Question: What I want to achieve is to make load one of my django models into a table and add some columns where the additional columns are queries based on 2 of the cells in the row.
For example if the Person model has first name and last name, an additional column would be the result of "select top 1 from another_table where fname=fname and lname=lname"
I tried using django-tables2 and here is my code:
'''
#models.py:
from django.db import models
class Person(models.Model):
fname = models.CharField(max_length=10)
lname = models.CharField(max_length=10)
age = models.IntegerField()
def __unicode__(self):
return '%s %s : %i' % (self.fname, self.lname, self.age)
class Map(models.Model):
person = models.ForeignKey(Person)
info = models.CharField(max_length=10)
def __unicode__(self):
return str(self.person)
# views.py
from django.shortcuts import render
from .models import Person
from django_tables2 import RequestConfig
from .models import Person
from .tables import PersonTable
def people(request):
table = PersonTable(Person.objects.all())
RequestConfig(request).configure(table)
return render(request, 'people.html', {'people': table})
#tables.py:
import django_tables2 as tables
from .models import Person
class PersonInfo(tables.Column):
def render(self, value):
return str(value) # <<====== this is later going to be my query
class PersonTable(tables.Table):
info = PersonInfo()
selection = tables.CheckBoxColumn(accessor="pk", orderable=False)
class Meta:
model = Person
'''
There are 3 problems and any help is appreciated:
- I've sub-classed PersonInfo from the Column but the info values are blank.- when made this sample app without the customized table, the table looked fine but now it is not showing the table border/formatting and also the browser indicates that screen.css was successfully loaded so I do not know why it looks like this.-

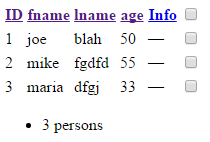
Answer: Below is how I understand your question, and this is how I would go about it:
'''
# models.py
class Person(models.Model):
name = models.CharField(max_length=100)
age = models.IntergerField()
class Info(models.Model):
the_person = models.ForeignKey(Person)
info = models.CharField(max_length=200)
# views.py
# I'm using Class Based Views from Generic Views
class PersonDetail(ListView):
# automatically uses pk of
# model specified below as slug
model = Person
'''
So now in your template, you can have something like this:
'''
# html. Just a rough html below. I hope it gives you the idea. Might not tabulate the data properly, but the point is is to have both model data in templates, then simply use {% for %} loop to list one data in one column or more columns of the table and then whatever model(s) in the other columns.
<table style="width:100%">
<tr>
<td>Name</td>
<td>Age</td>
<td>Info</td>
</tr>
{% for object in object_list %}
<tr>
<td>{{ object.name }}</td>
<td>{{ object.age }}</td>
{% for i in object.the_person.set_all %}
<td>{{ i.info }}</td>
{% endfor %}
</tr>
{% endfor %}
</table>
'''
If you're looking to retrieve two models 'Non-ForeignKey-ed' to each other, you can use context object. <URL>